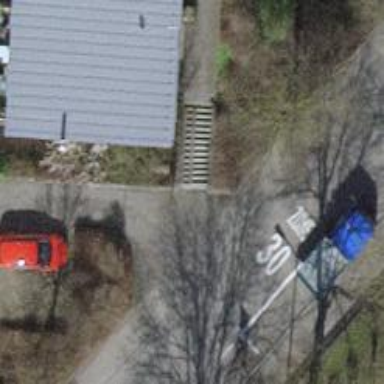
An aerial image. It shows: Road with steps.